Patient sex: M
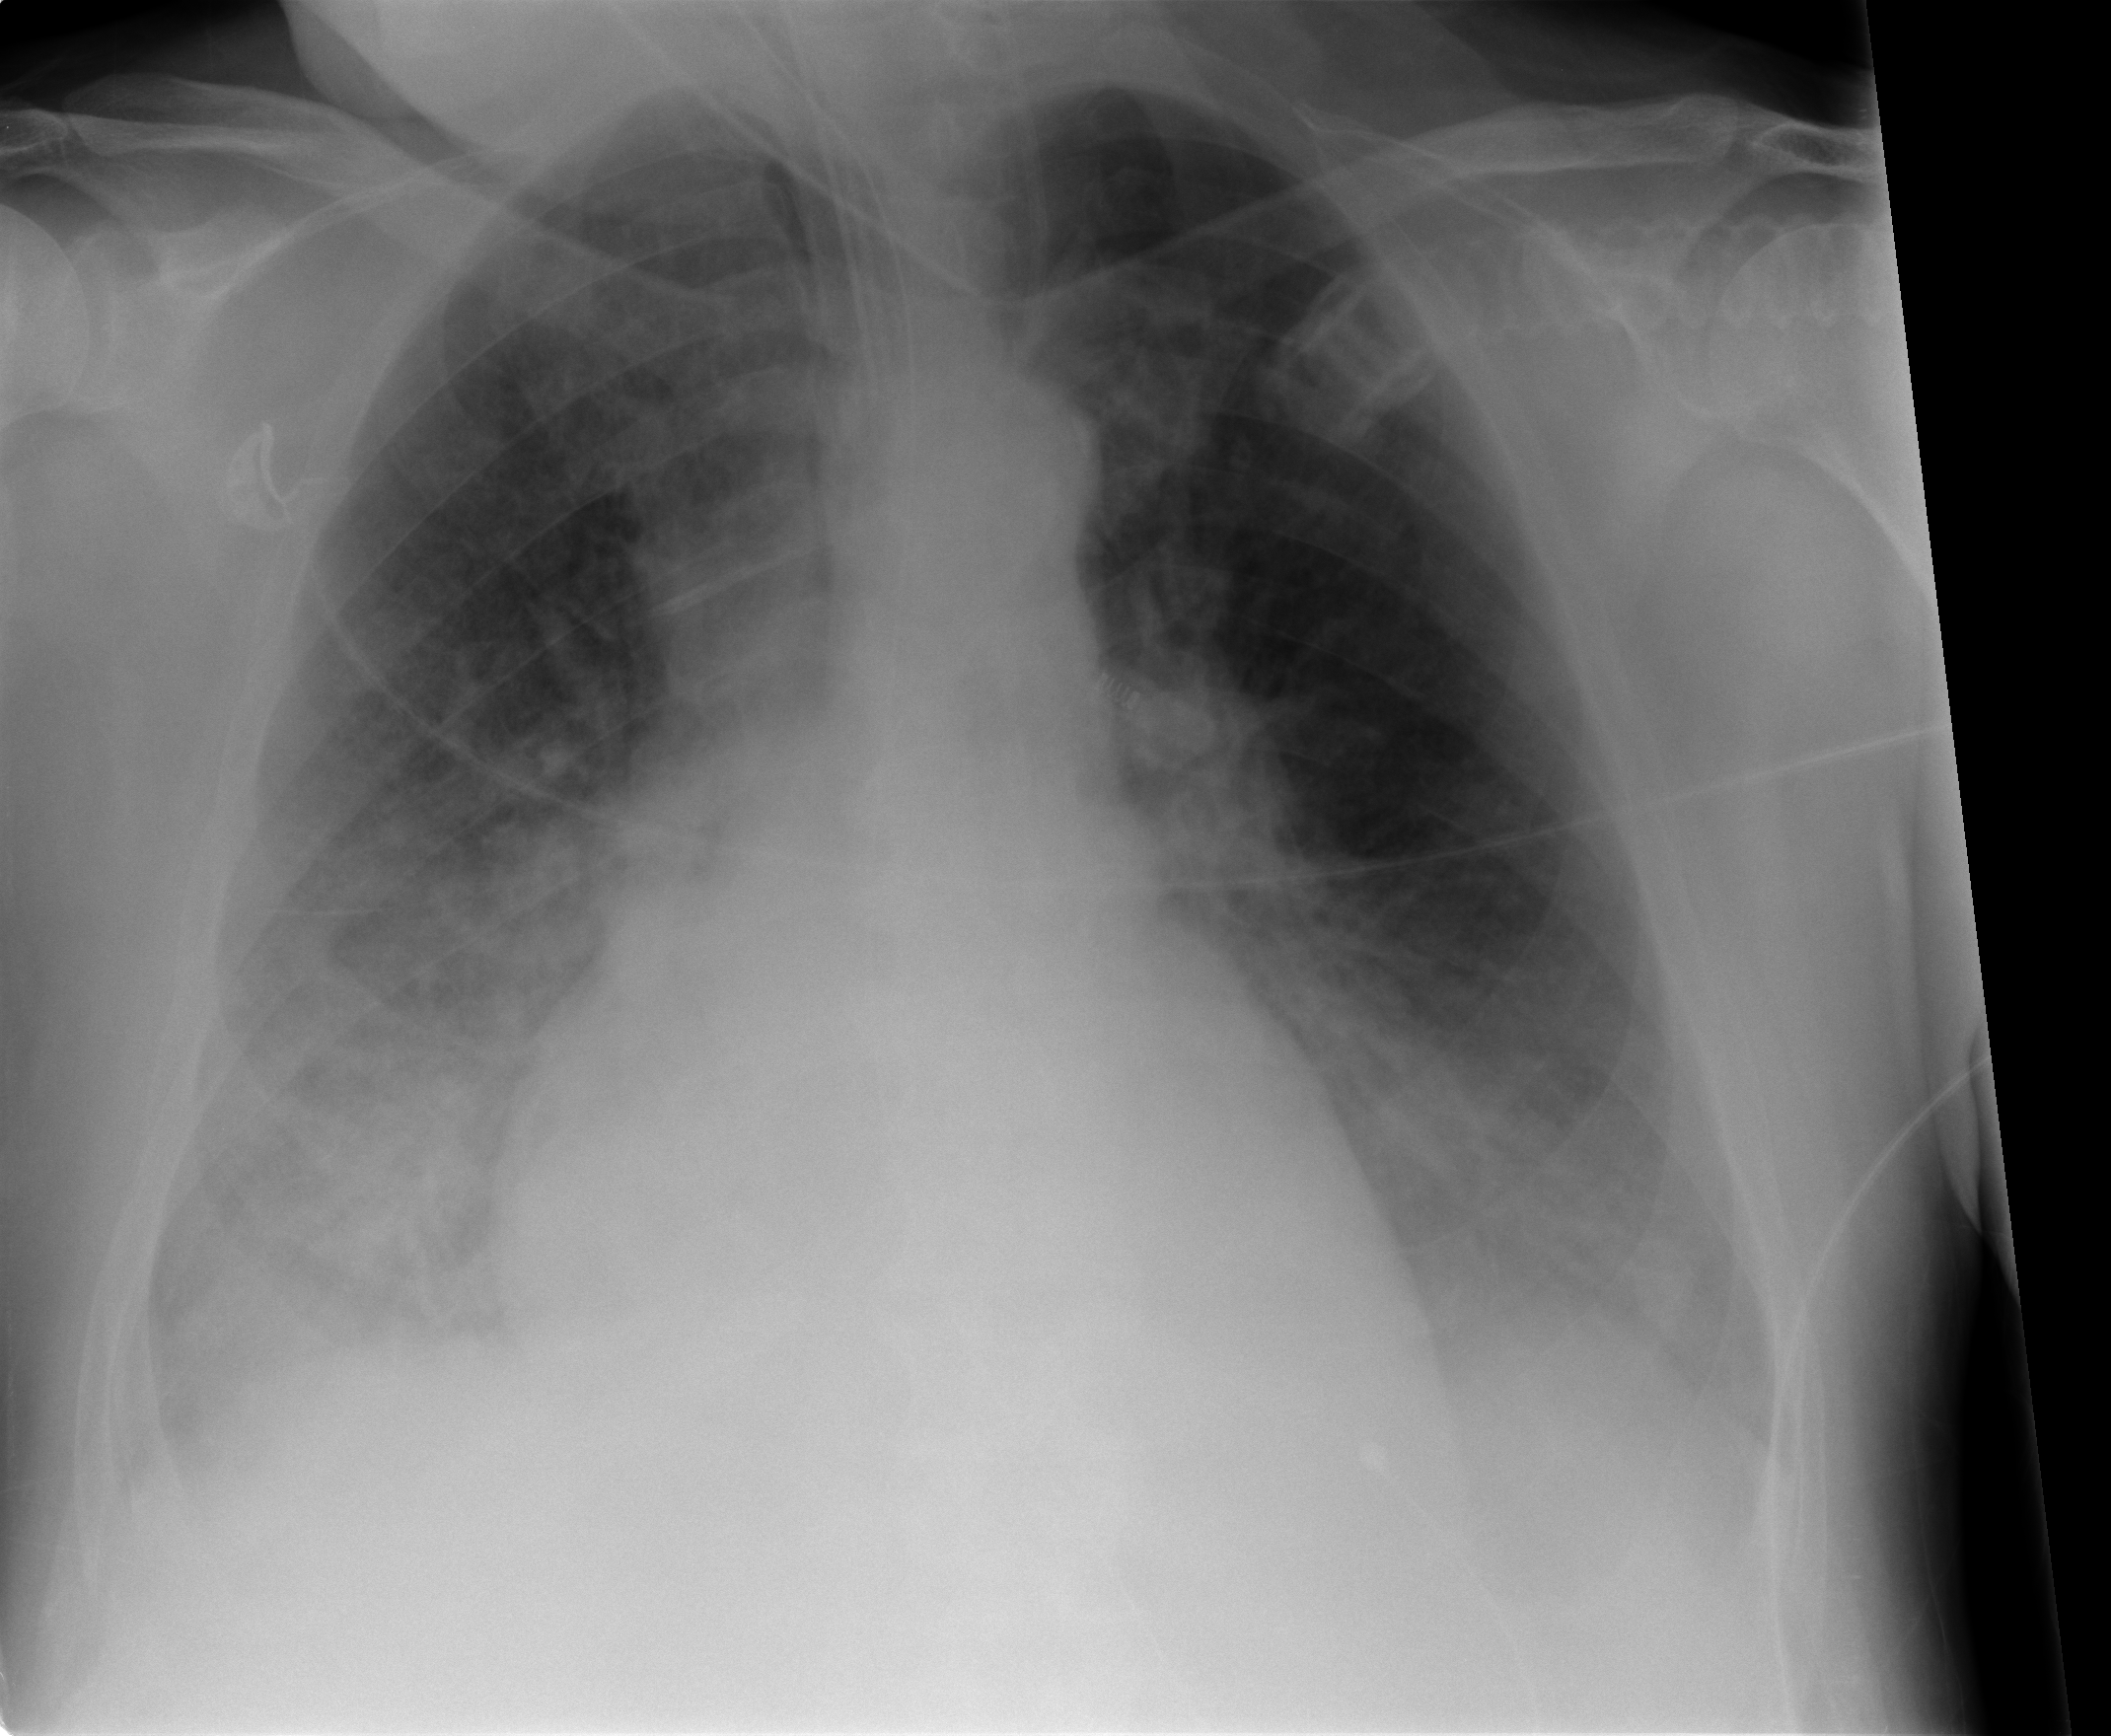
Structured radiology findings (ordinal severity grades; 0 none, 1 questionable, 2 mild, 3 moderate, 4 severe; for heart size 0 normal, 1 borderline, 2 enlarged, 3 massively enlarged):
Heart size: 3
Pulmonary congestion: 3
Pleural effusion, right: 2
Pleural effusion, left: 2
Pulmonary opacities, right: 3
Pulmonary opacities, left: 2
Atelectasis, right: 3
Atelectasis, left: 2